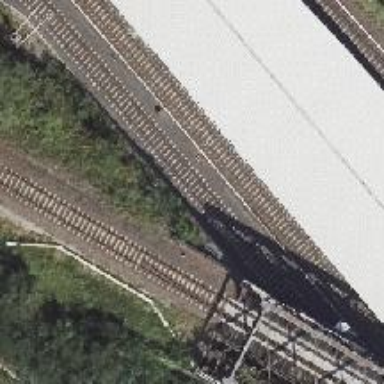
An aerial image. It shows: Railway track with contact lines for electrification.